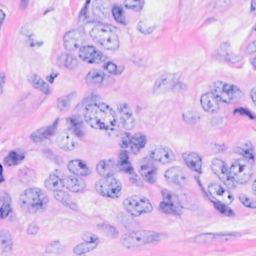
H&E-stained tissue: Breast